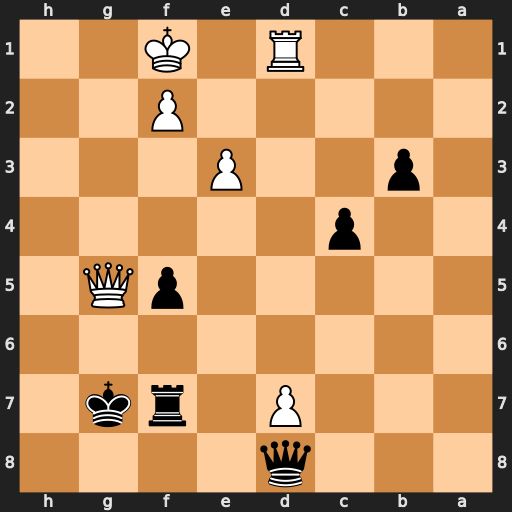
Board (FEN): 3q4/3P1rk1/8/5pQ1/2p5/1p2P3/5P2/3R1K2
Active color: b
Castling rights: -
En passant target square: -
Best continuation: Qxg5 d8=Q Qxd8